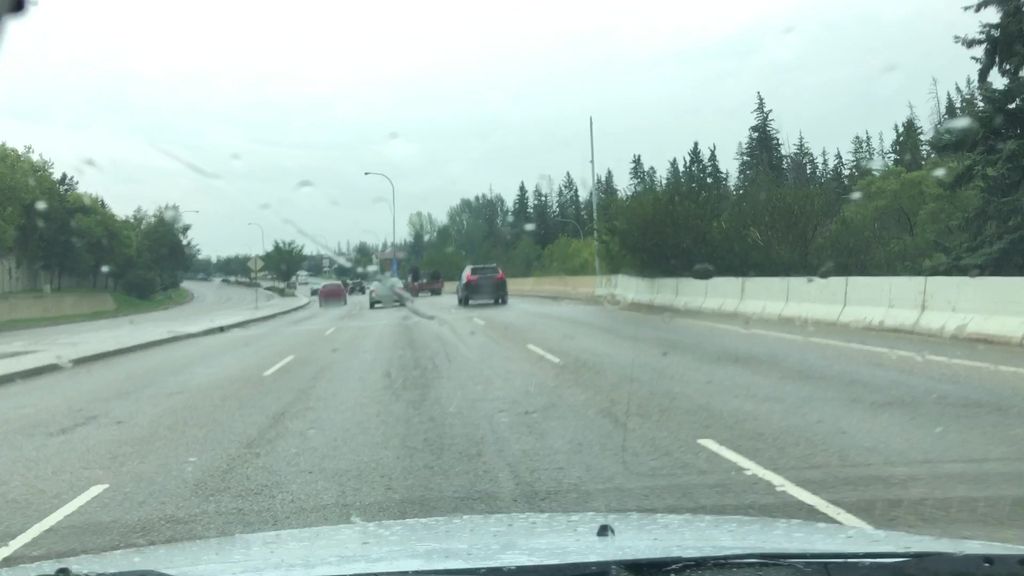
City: edmonton